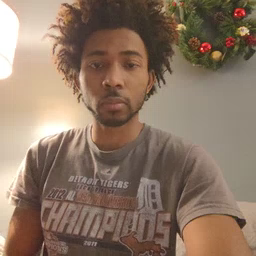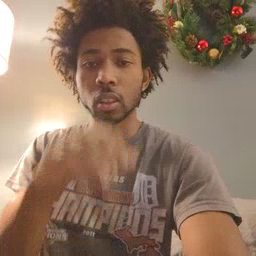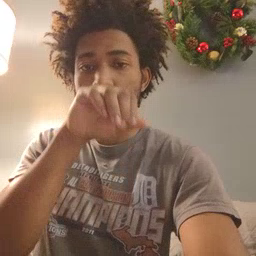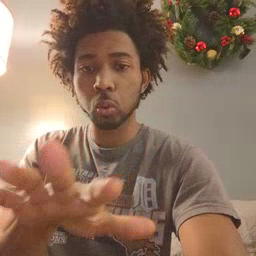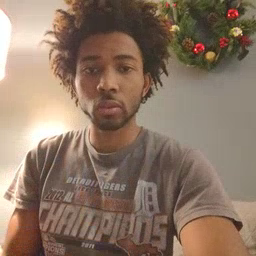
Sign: blow